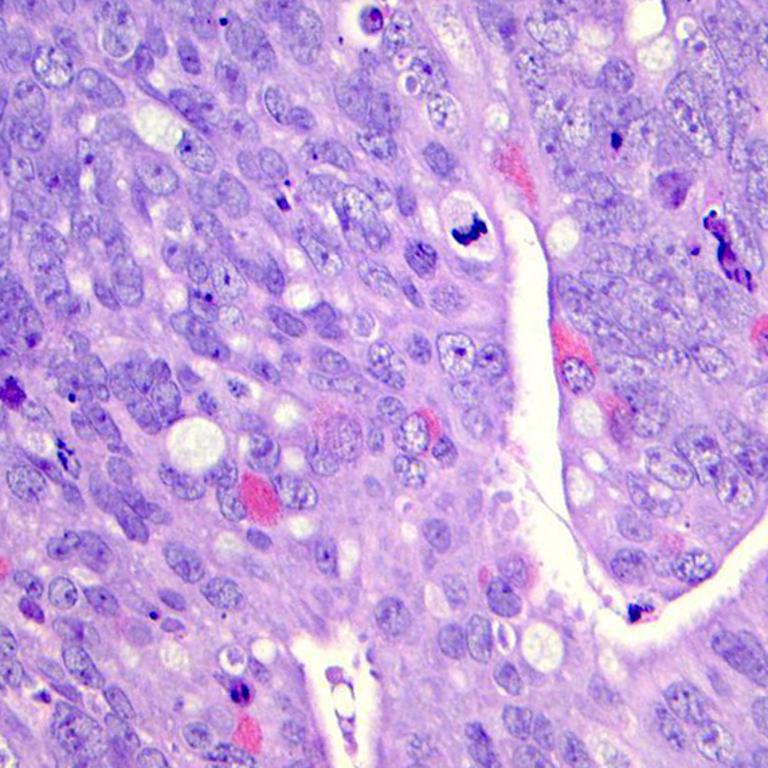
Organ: colon
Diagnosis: adenocarcinomas